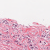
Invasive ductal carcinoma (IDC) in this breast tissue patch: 1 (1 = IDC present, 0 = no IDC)